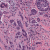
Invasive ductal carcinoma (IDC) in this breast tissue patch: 1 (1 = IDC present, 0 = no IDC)